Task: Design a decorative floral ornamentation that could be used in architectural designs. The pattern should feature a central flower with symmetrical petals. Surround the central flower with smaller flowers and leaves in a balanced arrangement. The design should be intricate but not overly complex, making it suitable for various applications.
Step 97:
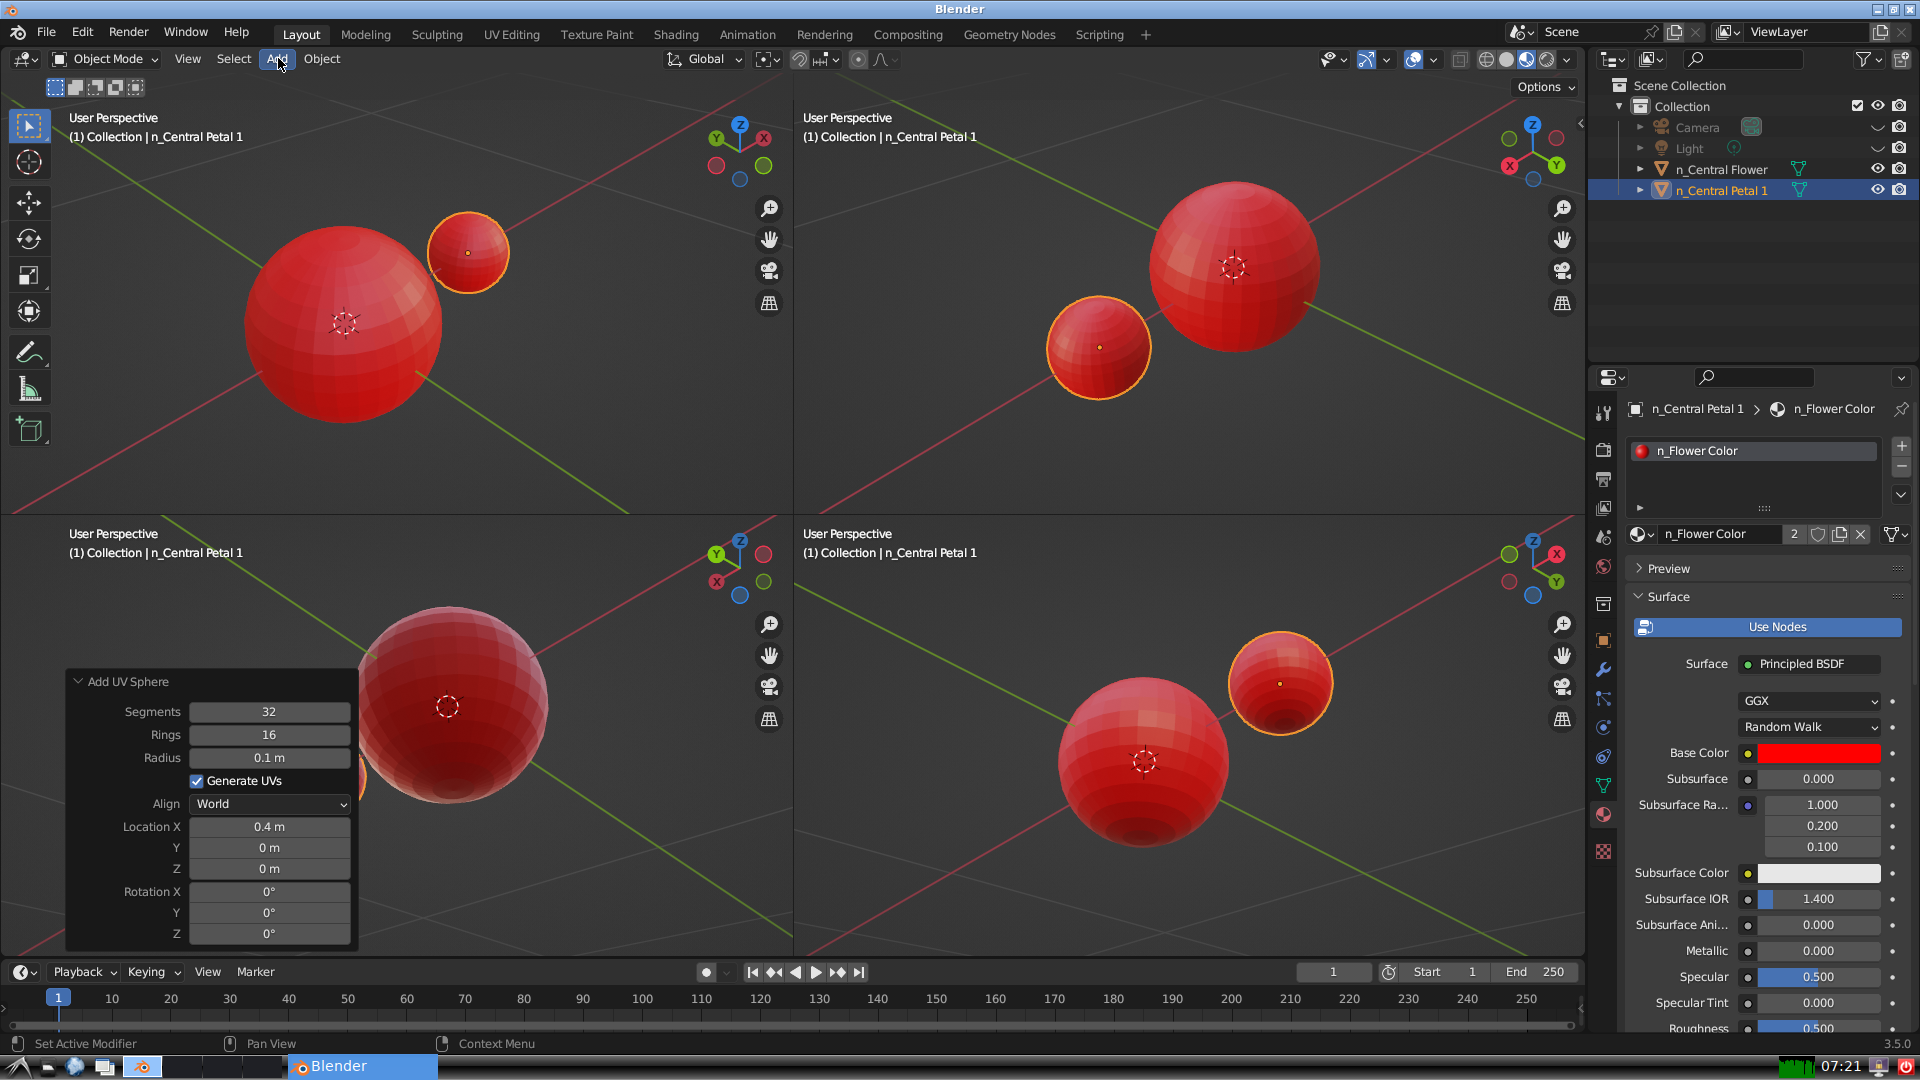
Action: click: no